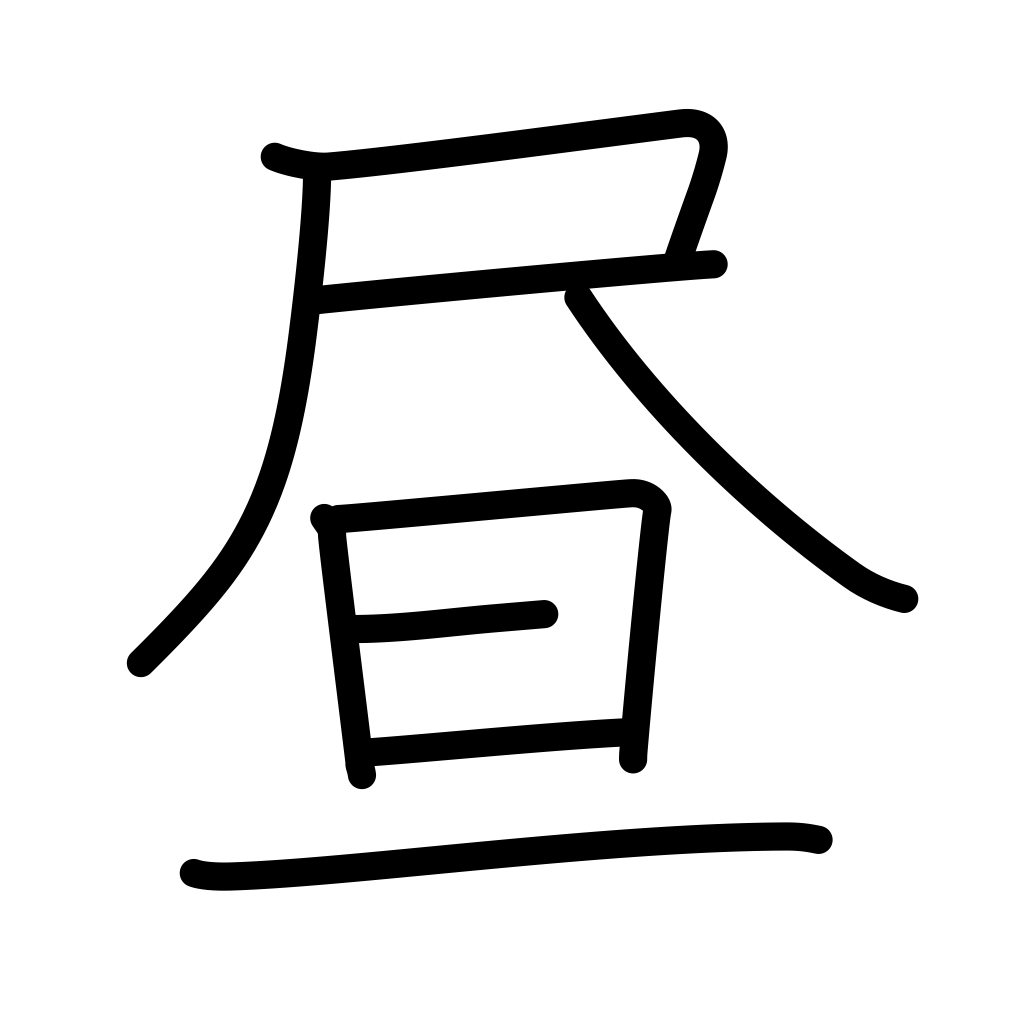
Meaning: daytime, noon